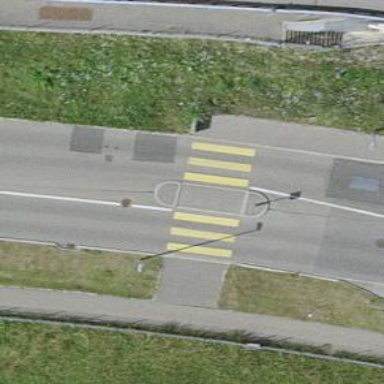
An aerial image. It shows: Uncontrolled crossing with pedestrian island.